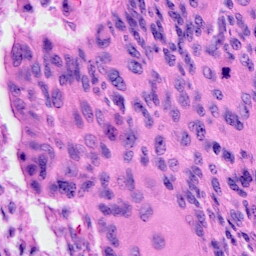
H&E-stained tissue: Cervix